Field crop: maize
Growth stage: 1
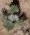
Species: chenopodium